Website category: university
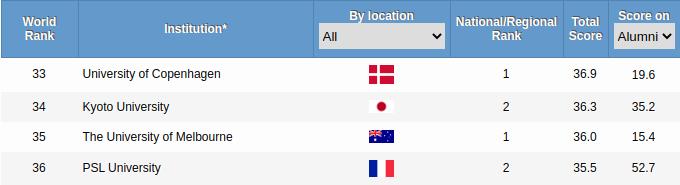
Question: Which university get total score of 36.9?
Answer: University of Copenhagen

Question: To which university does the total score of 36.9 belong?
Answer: University of Copenhagen

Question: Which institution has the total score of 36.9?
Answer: University of Copenhagen

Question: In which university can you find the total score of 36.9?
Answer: University of Copenhagen

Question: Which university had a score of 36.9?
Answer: University of Copenhagen

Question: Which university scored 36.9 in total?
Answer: University of Copenhagen

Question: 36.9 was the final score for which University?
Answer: University of Copenhagen

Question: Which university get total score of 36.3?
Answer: Kyoto University

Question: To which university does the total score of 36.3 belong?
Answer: Kyoto University

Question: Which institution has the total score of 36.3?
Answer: Kyoto University

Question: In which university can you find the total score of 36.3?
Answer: Kyoto University

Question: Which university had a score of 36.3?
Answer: Kyoto University

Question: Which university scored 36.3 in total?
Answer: Kyoto University

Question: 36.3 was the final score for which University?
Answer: Kyoto University

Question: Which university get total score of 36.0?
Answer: The University of Melbourne

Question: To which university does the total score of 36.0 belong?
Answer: The University of Melbourne

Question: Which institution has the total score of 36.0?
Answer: The University of Melbourne

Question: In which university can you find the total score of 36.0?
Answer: The University of Melbourne

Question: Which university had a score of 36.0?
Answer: The University of Melbourne

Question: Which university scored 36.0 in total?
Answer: The University of Melbourne

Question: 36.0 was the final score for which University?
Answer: The University of Melbourne

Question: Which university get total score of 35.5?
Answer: PSL University

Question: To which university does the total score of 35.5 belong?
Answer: PSL University

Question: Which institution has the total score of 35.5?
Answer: PSL University

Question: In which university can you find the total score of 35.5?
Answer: PSL University

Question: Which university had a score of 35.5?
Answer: PSL University

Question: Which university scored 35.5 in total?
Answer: PSL University

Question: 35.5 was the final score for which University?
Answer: PSL University

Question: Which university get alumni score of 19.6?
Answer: University of Copenhagen

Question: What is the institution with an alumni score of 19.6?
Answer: University of Copenhagen

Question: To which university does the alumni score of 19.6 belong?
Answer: University of Copenhagen

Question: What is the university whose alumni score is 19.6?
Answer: University of Copenhagen

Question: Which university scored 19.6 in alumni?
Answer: University of Copenhagen

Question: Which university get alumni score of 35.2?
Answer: Kyoto University

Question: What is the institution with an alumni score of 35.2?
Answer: Kyoto University

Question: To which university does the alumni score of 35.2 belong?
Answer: Kyoto University

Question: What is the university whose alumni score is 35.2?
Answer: Kyoto University

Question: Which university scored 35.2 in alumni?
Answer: Kyoto University

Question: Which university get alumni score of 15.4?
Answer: The University of Melbourne

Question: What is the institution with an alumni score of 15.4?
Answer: The University of Melbourne

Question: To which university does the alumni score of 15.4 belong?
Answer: The University of Melbourne

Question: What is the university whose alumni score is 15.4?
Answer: The University of Melbourne

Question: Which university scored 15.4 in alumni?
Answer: The University of Melbourne

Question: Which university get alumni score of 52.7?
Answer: PSL University

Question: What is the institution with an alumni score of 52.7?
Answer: PSL University

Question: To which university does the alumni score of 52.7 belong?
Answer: PSL University

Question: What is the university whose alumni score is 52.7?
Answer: PSL University

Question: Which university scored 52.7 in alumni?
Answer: PSL University